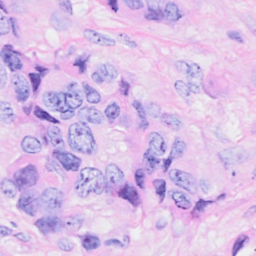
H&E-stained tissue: Breast